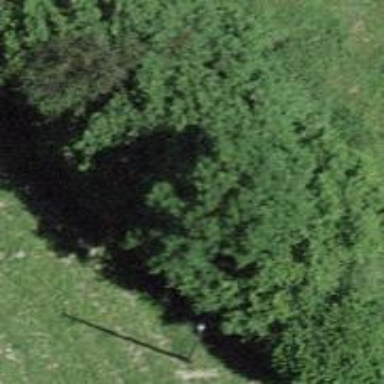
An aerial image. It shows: Urban tree row consisting of broadleaved trees with mixed leaf cycle.